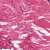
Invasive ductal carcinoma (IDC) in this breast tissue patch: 0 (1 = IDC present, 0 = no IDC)